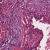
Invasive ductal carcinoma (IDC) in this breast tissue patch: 1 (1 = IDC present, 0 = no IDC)